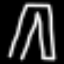
Label: pants